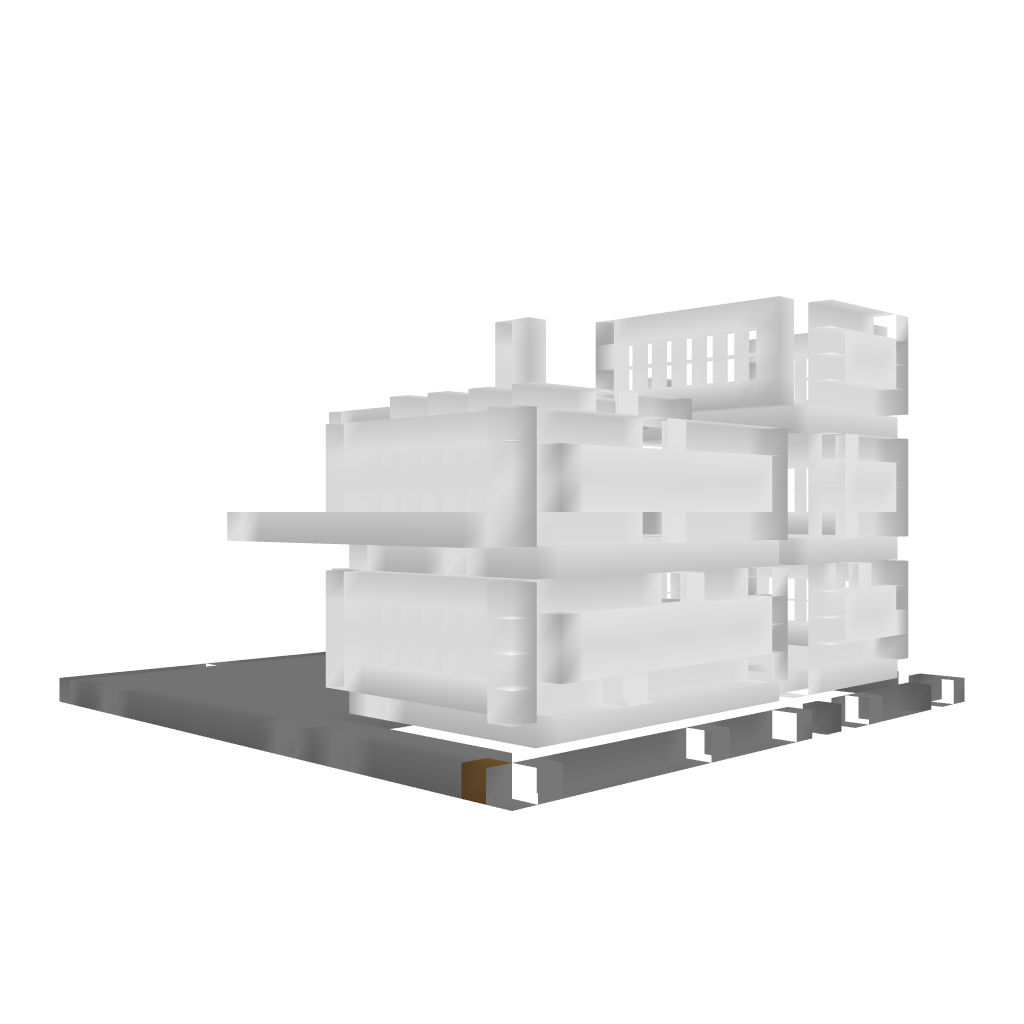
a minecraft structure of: Modern House #3 bad low quality